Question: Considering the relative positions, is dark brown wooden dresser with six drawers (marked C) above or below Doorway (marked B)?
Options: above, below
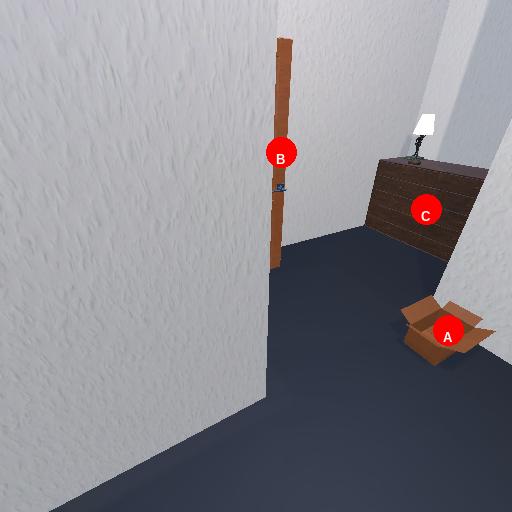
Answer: above